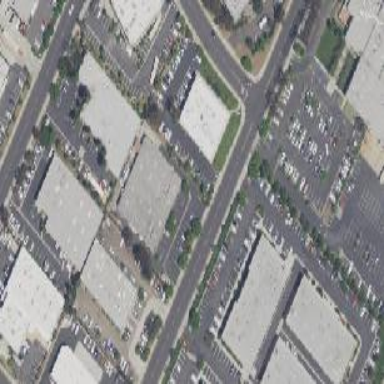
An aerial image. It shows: Commercial area.